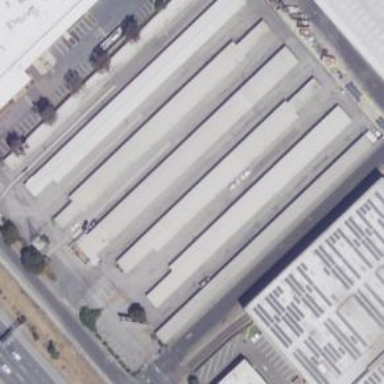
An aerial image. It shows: Storage rental shop affiliated with Public Storage as per the Wikipedia brand.